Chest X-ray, PA view. Patient: 11 years old, sex F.
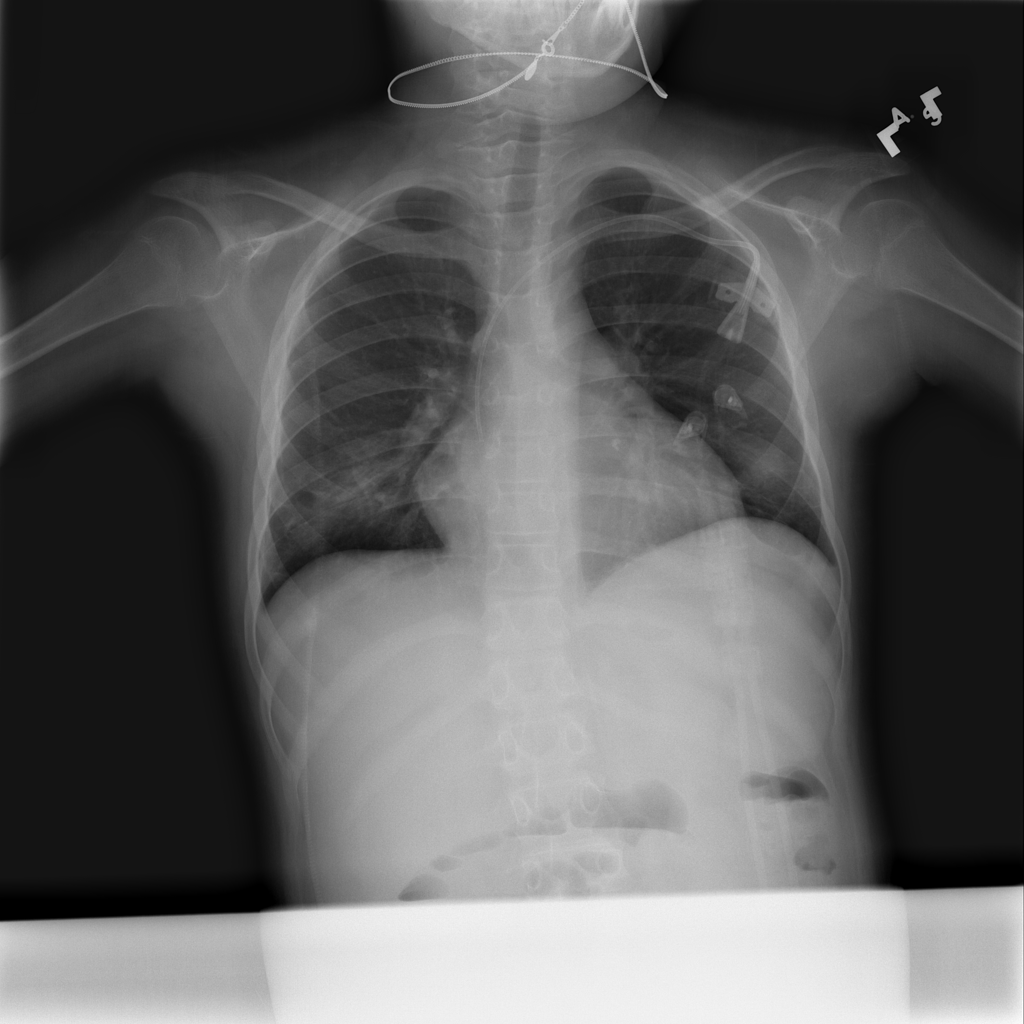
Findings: Infiltration